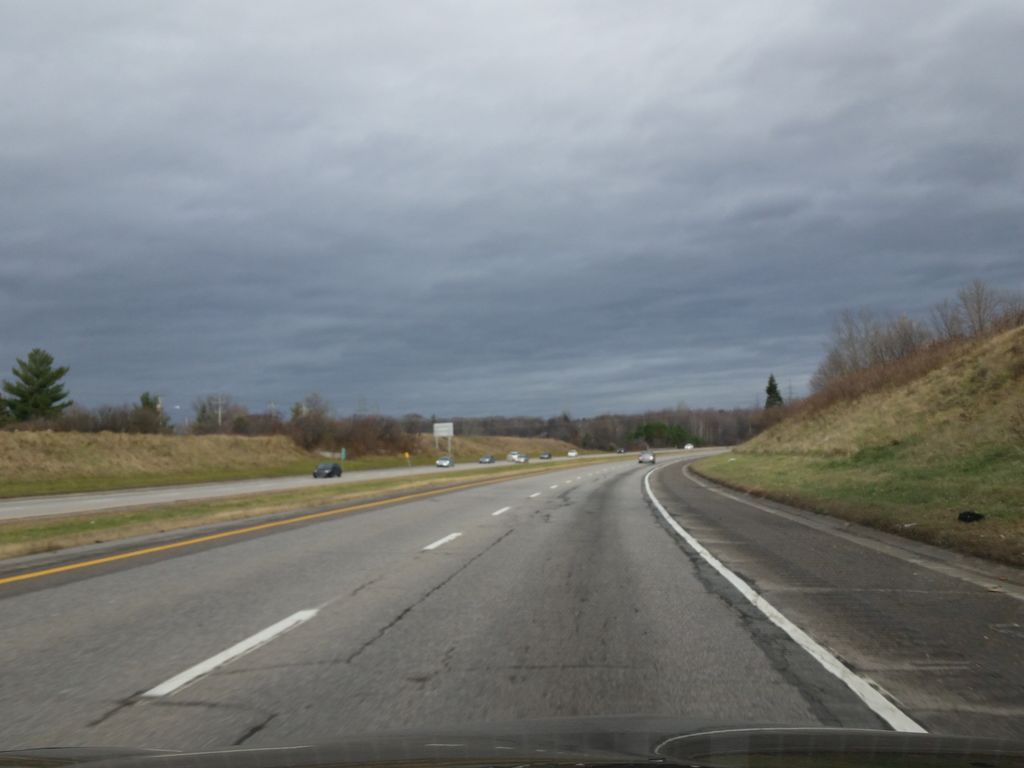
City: ottawa-gatineau